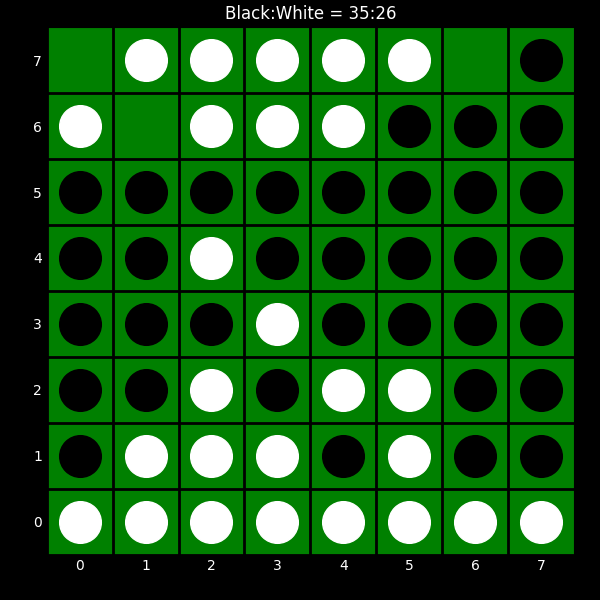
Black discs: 35
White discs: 26